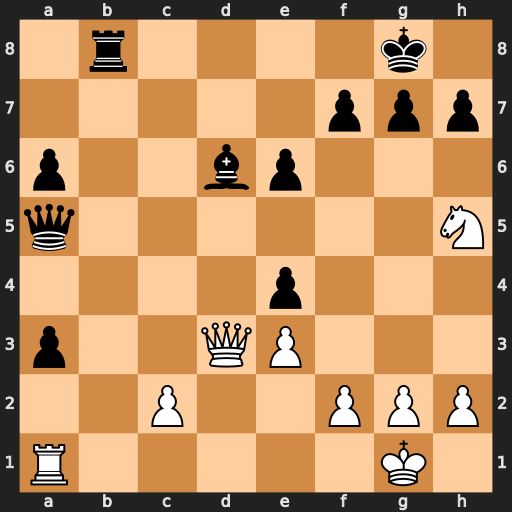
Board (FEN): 1r4k1/5ppp/p2bp3/q6N/4p3/p2QP3/2P2PPP/R5K1
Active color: w
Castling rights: -
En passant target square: -
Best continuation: Qxd6 Rd8 Qe7